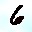
Label: 6